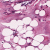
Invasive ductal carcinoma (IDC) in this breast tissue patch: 0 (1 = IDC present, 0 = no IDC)